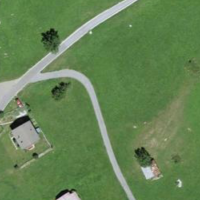
EUNIS habitat code: 24
Species observed at this site:
Galium mollugo
Cirsium arvense
Melilotus albus
Rumex crispus
Euphorbia cyparissias